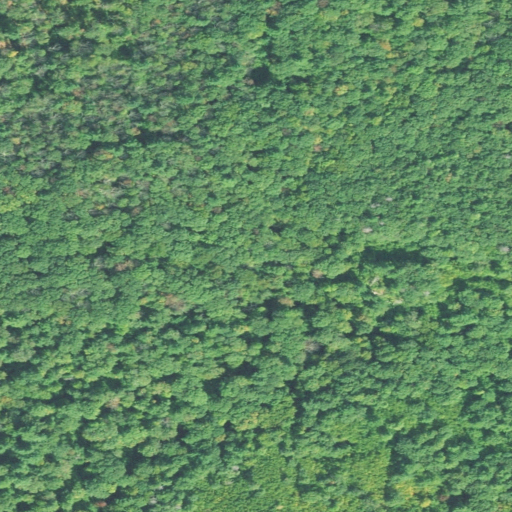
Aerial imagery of bench in Rhode Island named Hemlock Ledges containing mixed forest, deciduous forest, grassland, and woody wetlands